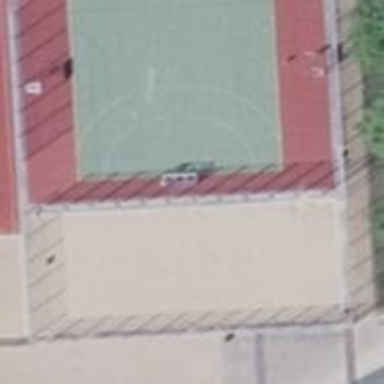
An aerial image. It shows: Sandy pitch for beach volleyball.